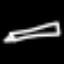
Label: pencil